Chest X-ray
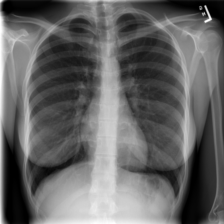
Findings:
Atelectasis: negative
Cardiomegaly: negative
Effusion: negative
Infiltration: negative
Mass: negative
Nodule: negative
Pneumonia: negative
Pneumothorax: negative
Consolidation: negative
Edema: negative
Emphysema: negative
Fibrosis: negative
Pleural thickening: negative
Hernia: negative